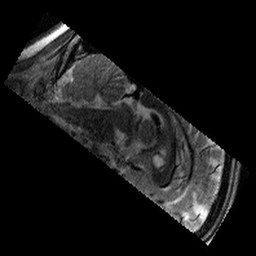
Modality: T2w
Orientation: sagittal
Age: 11
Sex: male
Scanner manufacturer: siemens
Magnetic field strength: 3 T
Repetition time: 9.23 s
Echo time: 0.067 s